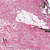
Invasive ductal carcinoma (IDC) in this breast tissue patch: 0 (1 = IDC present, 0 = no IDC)